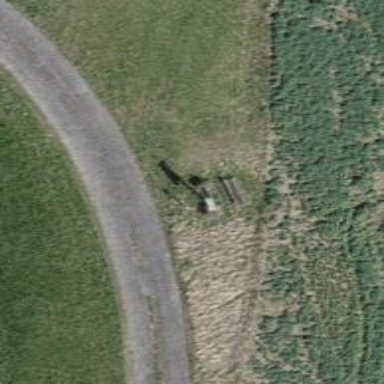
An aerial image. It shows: Wayside cross with historic significance.